Question: A line of mathjax code cannot be rendered into the correct math formula, shown in its original code in the blog. However, there does not exist grammar mistake in this piece of code which can be rendered correctly in the online Markdown website like <URL>. What's more, except this line of code, all other mathjax code in the same Markdown file can be rendered formally.

I am writing a Hexo blog with a great number of math formulas.
'''
$$ \Vert W^{[l]} \Vert\_ {_F} ^2 = \sum\_ {i=1}^{n^{ [l-1] }} \sum\_ {j=1} ^{n^{ [l]} } ( W\_ {ij} ^{ [l] } ) ^2 $$
'''
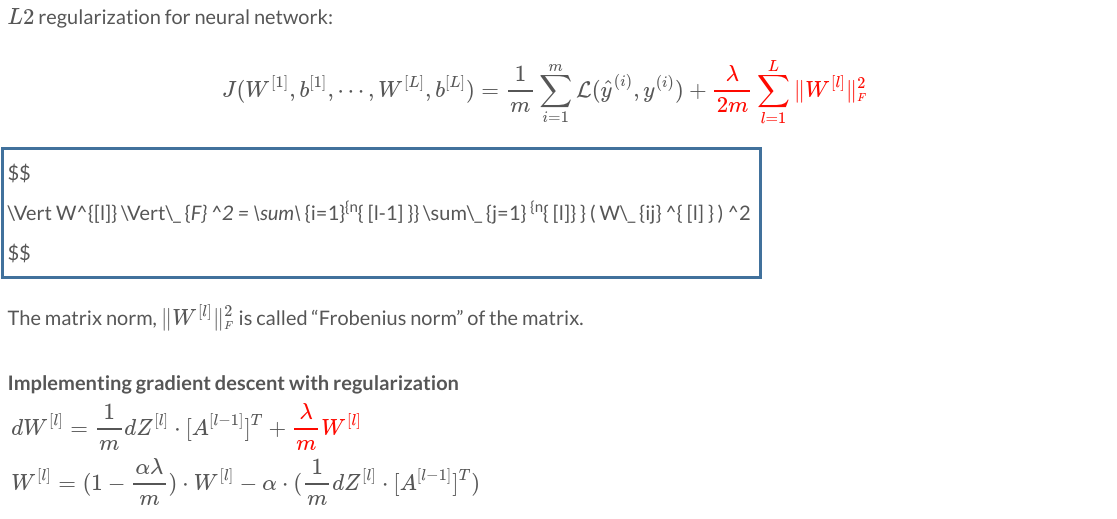
Answer: Looking at the page as displayed in your screenshot, you can see that some characters in the un-typeset expression are in italics, and others are in a superscript position. That suggests that your content management system (Hexo?) is inserting HTML tags into the expression before it ships the page to the browser. For example, between the '_' in '{_F}' and the following one at '\sum\_' is all in italics, and the underscores are missing, which suggests that the underscores have been replaced by '<em>' and '</em>'. Similarly, the '^{n^' seems to have been replaced by '<sup>{n</sup>'.
MathJax will not process math that contains HTML tags; the math must be entirely plain text. So that would explain why that expression is not being typeset. It looks like you may have tried to use backslashes to prevent them from having their usual effect, but it seems that you have doubled the backslashes, when you probably only needed single ones. Try
'''
$$ \Vert W^{[l]} \Vert\_{\_F} ^2 = \sum\_{i=1}\^{n\^{[l-1]}} \sum\_{j=1}\^{n\^{[l]}} (W\_{ij}\^{[l]})\^2$$
'''
instead.